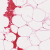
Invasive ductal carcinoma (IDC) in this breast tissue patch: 0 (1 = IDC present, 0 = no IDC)